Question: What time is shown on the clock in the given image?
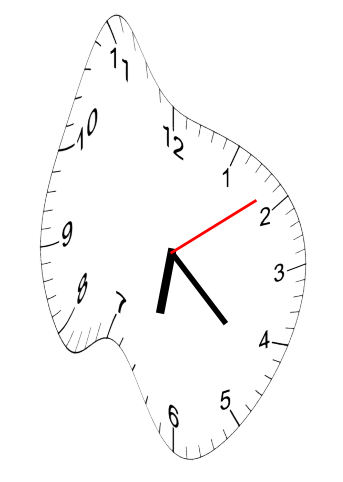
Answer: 06:22:09